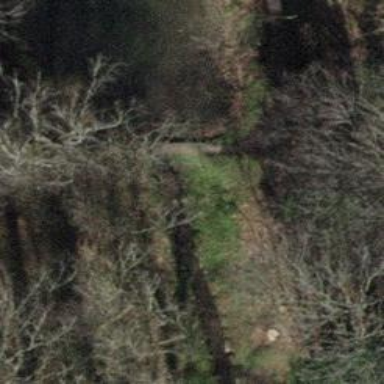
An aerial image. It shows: Path leading to bridge.